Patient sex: M
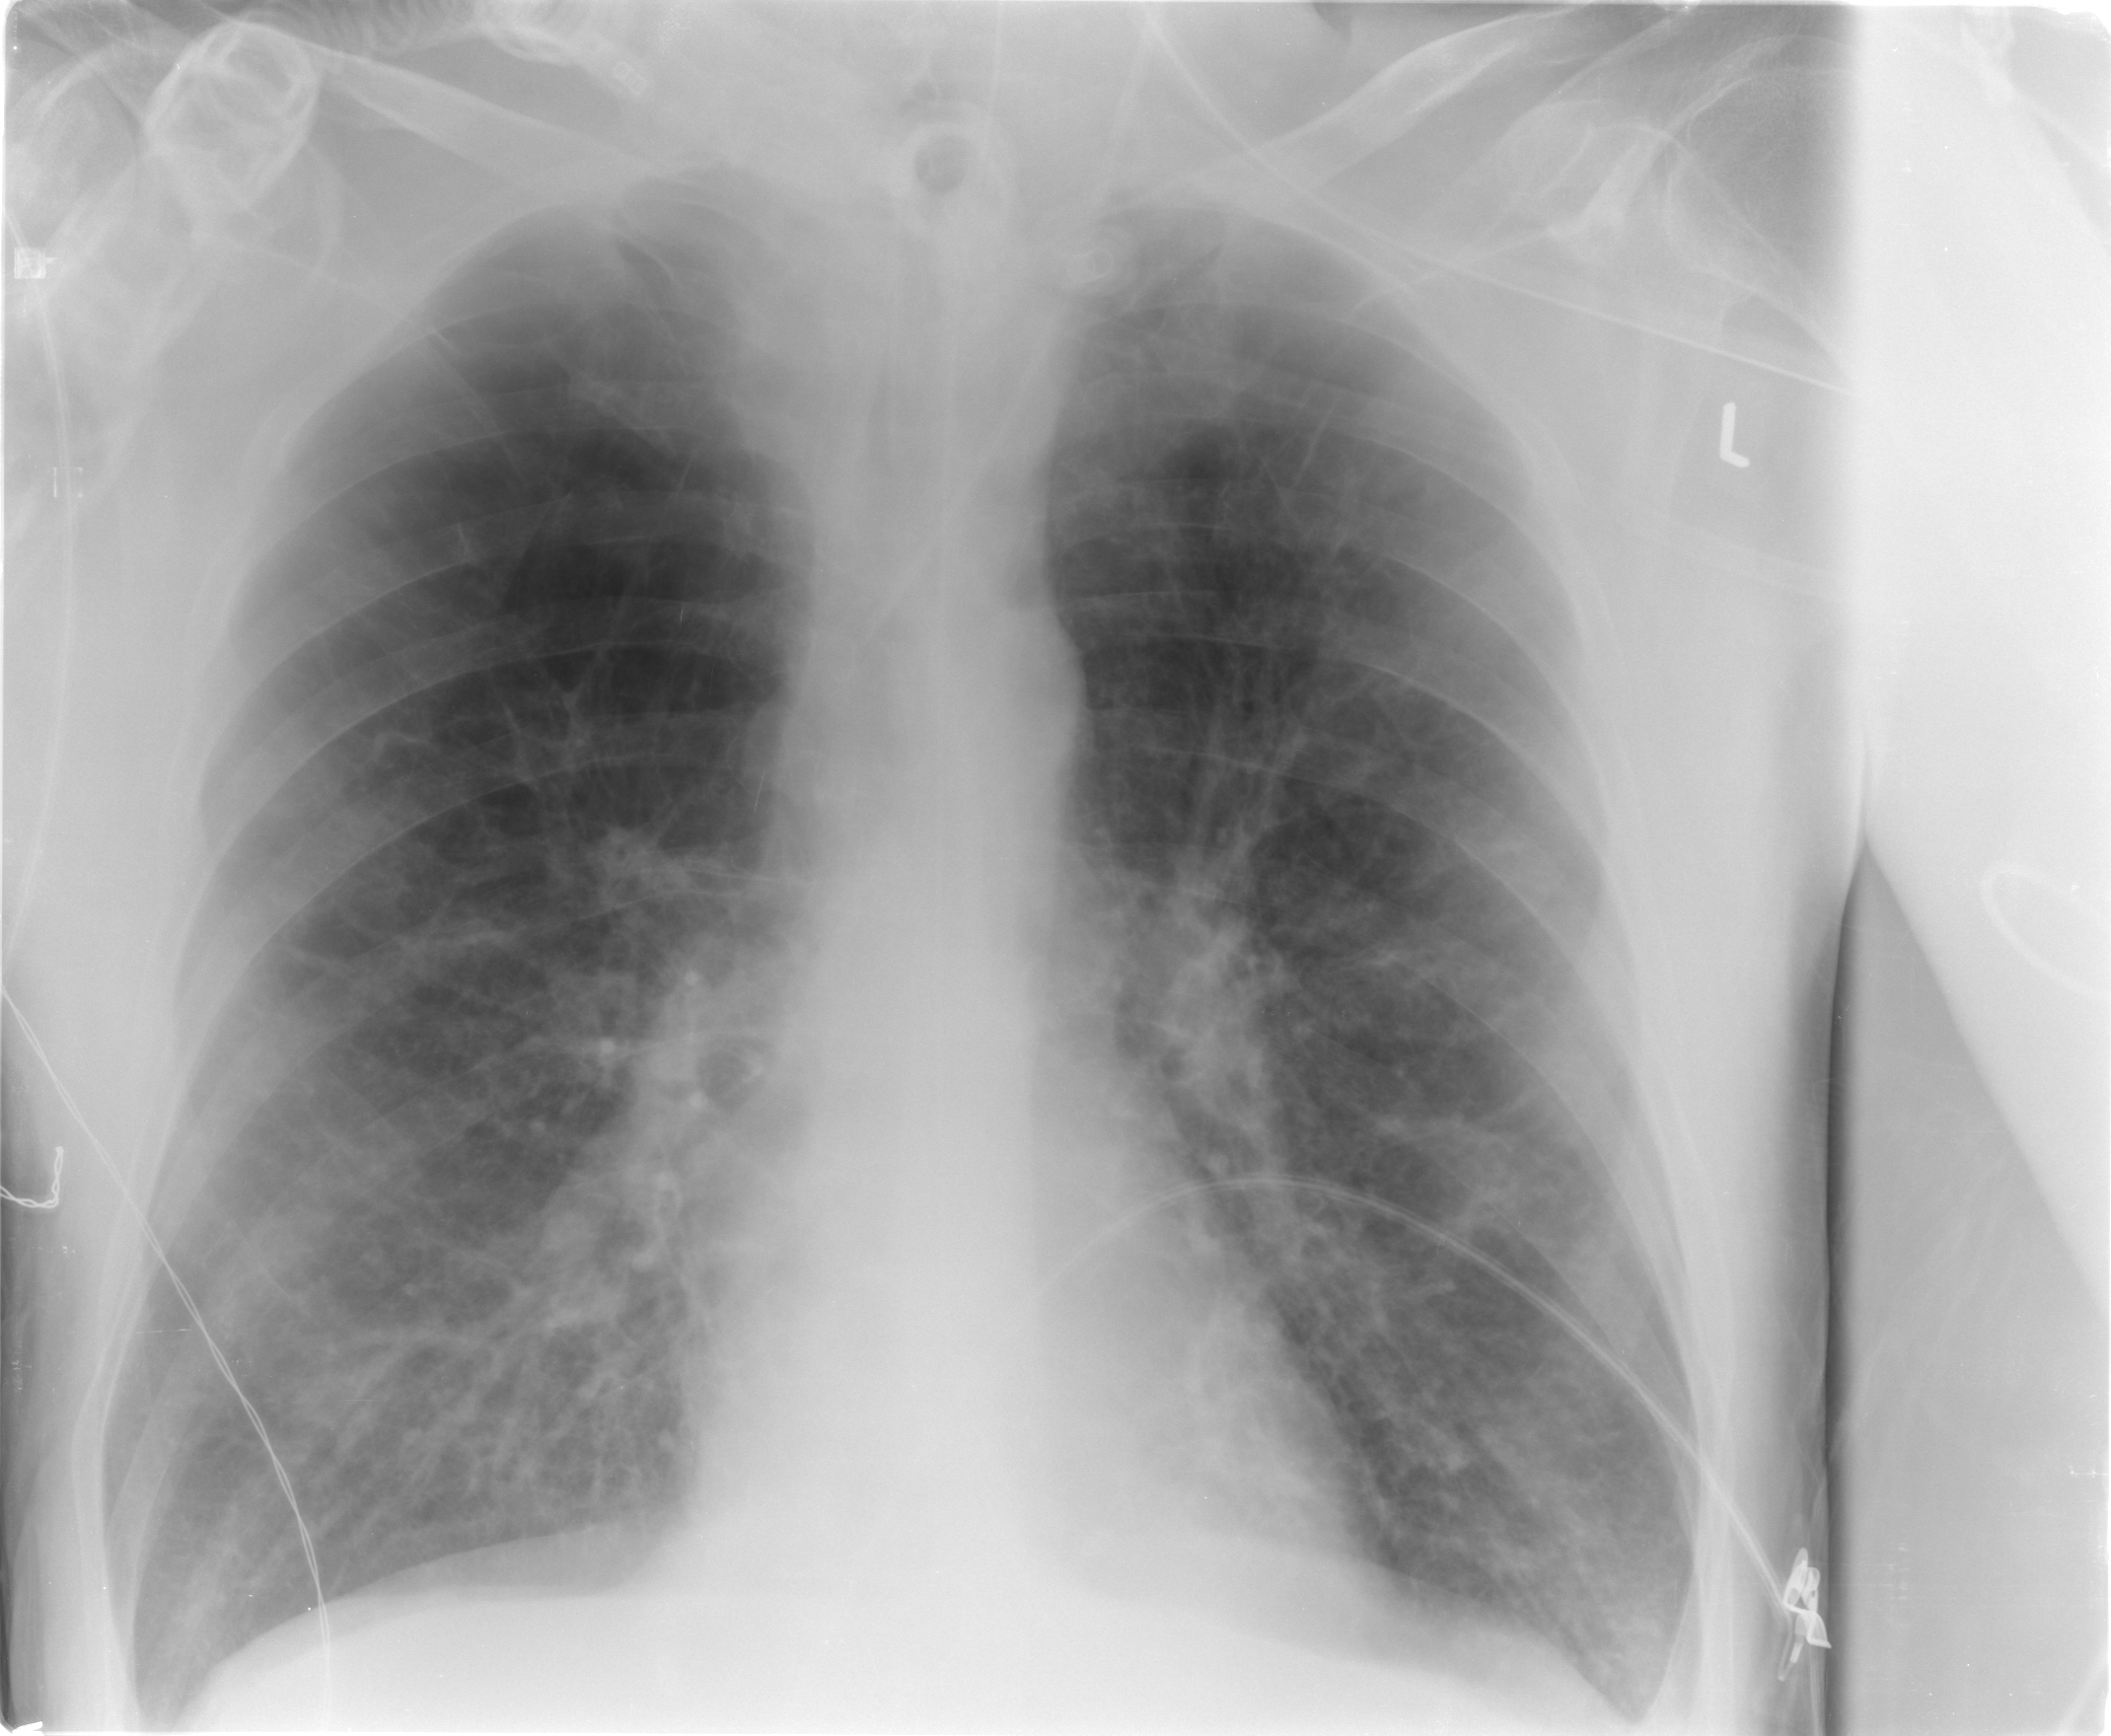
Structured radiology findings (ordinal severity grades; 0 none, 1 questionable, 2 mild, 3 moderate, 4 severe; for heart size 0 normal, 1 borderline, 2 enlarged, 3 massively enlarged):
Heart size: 0
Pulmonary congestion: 2
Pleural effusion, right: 0
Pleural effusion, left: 0
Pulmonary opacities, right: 1
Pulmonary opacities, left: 1
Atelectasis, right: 2
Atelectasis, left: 2